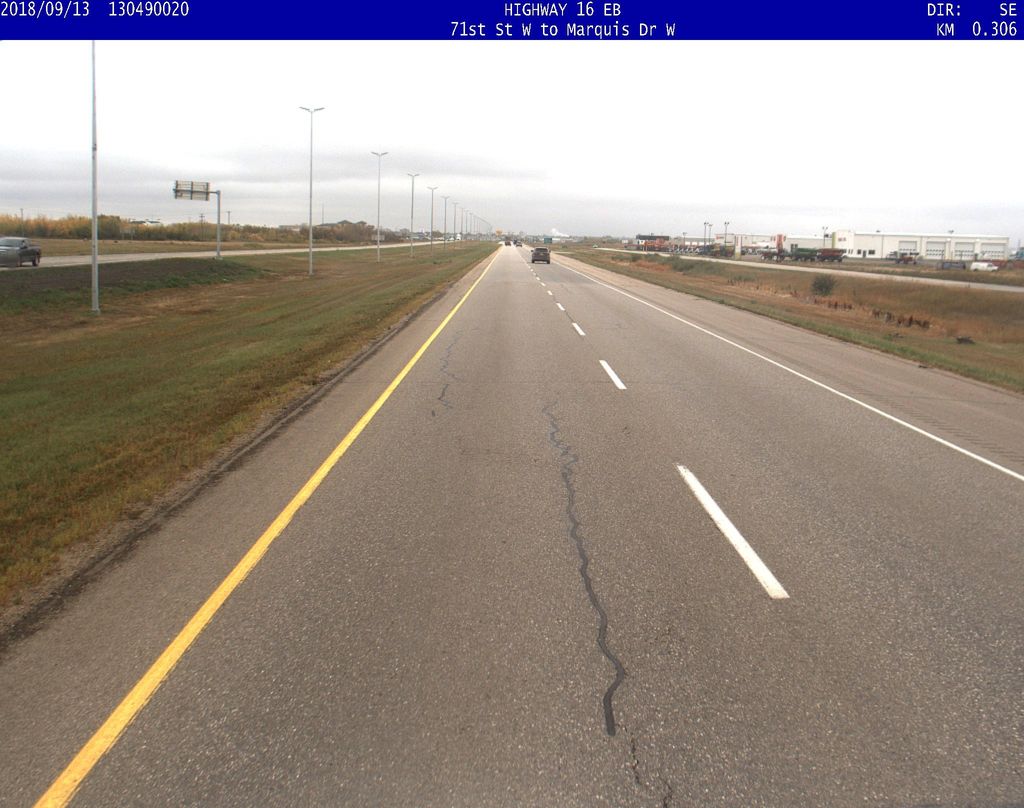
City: saskatoon